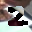
Label: 2